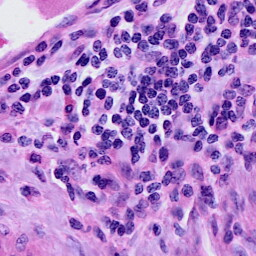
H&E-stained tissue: Cervix